Brain MRI, T1c slice (ischemic stroke SPES case)
Modalities acquired: T1c|T2|DWI|CBF|CBV|TTP|Tmax
Volume shape: 96x110x72 voxels, spacing: 2x2x2 mm
Slice 32 of 72
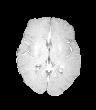
Lesion size: 24451 voxels